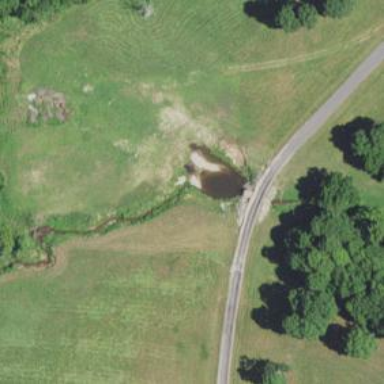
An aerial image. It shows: Culvert tunnel.